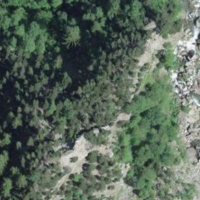
EUNIS habitat code: 32
Species observed at this site:
Tussilago farfara